Question: I have this query result:

This is what I wanna do:
IF all n post_id occurence has 'user_votes==0' delete it, for exemple:
I want to delete all rows with 'post_id 3086' because they all has 'user_votes==0.0' .
I want to delete all rows with 'post_id 3085' because they all has 'user_votes==0.0' .
I don't wont delete any rows with 'post_id 3060' because they got some values different from 0.0 (and i don't want delete 'post_id 3060' with 'user_votes 0.0' too)
I was thinking that I can sum all user_votes with same 'post_id' and if result is 0.0 delete all them.
How can i do this?
Regards,
Dario
EDIT: This is sql table <URL>
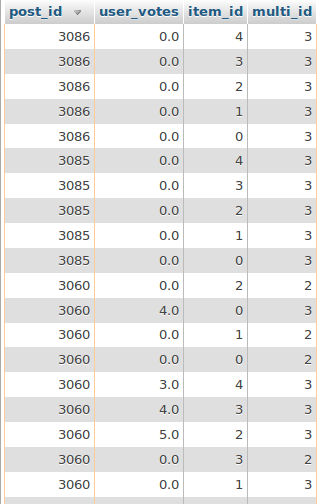
Answer: '''
DELETE FROM MyTable WHERE post_id IN
(
SELECT post_id
FROM MyTable
GROUP BY post_id
HAVING SUM(user_votes) = 0
)
'''
Or maybe the following:
'''
DELETE m.*
FROM MyTable m
INNER JOIN (
SELECT post_id
FROM MyTable
GROUP BY post_id
HAVING SUM(user_votes) = 0
) r ON m.post_id = r.post_id
'''